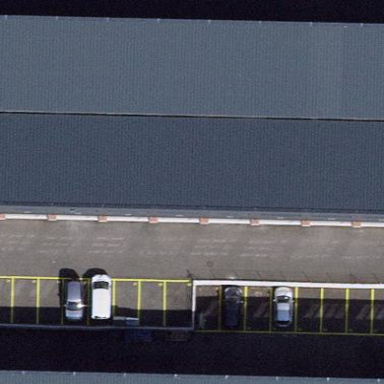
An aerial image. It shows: Commercial building.